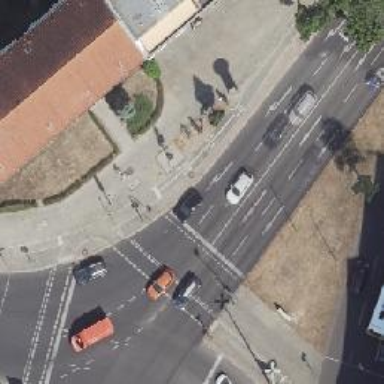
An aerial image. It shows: Secondary road with asphalt surface. There is cycle track on the right side.